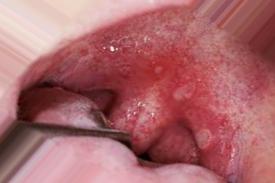
Condition: Mouth Ulcer